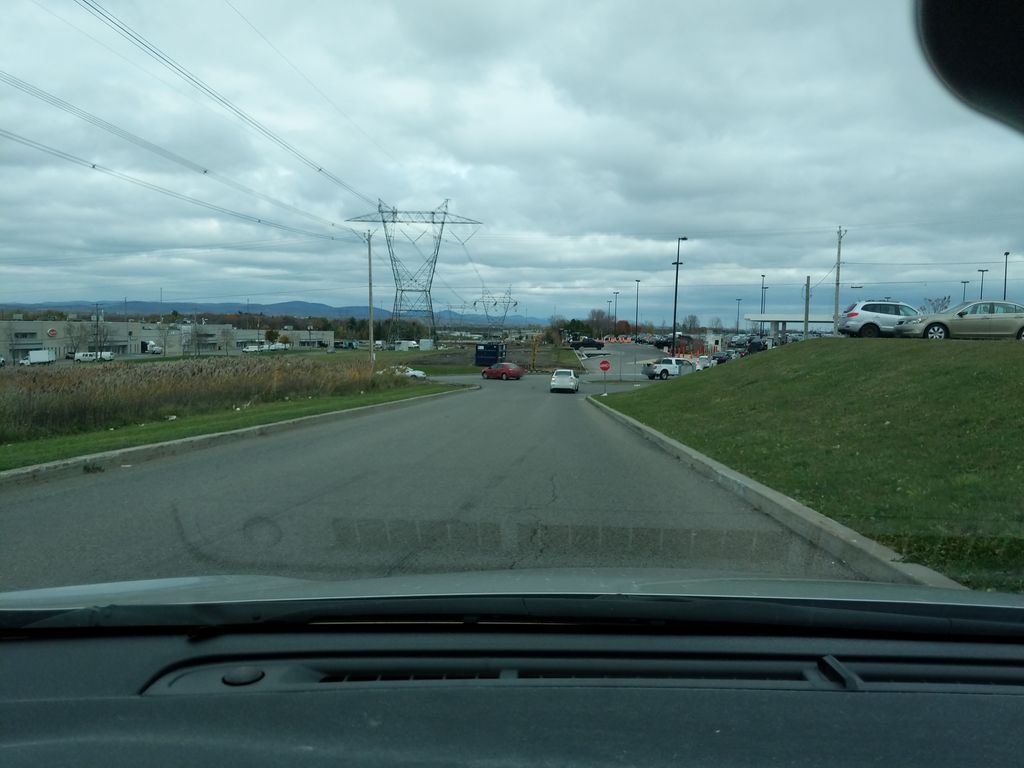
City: quebec_city